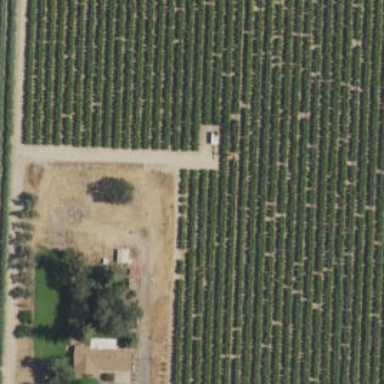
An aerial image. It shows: Orchard.